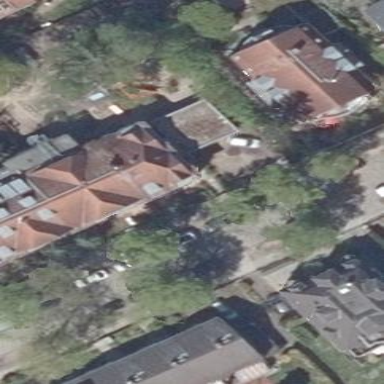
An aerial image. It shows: Kindergarten.